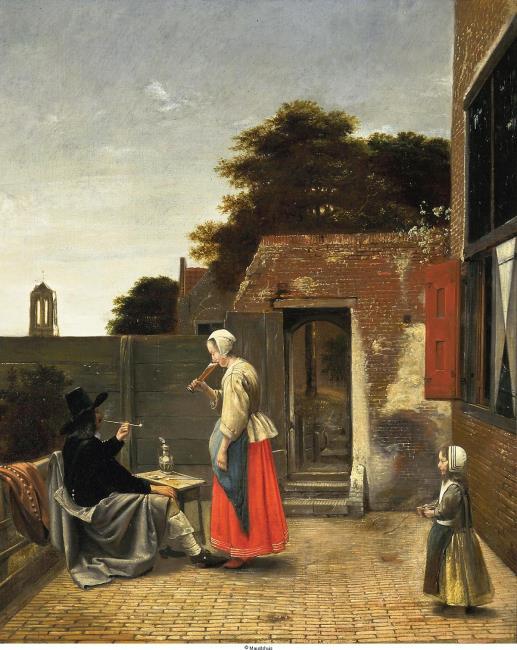
Title: A man smoking and a woman drinking in a court yard
Artist: Pieter de Hooch
Earliest date: 1658
Latest date: 1660
Genre: painting
Iconography: Tobacco
Keywords: courtyard, man, smoking (activity), pipe, woman, drinking, drinking glass, jug (vessel), girl, fire pot, church tower, doorway, hatch (opening component), genre, background view, hat, stoneware